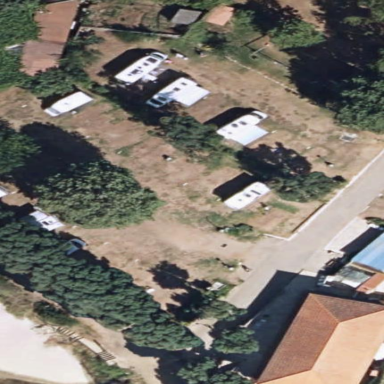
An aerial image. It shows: Caravan site with sanitary dump station for travelers.